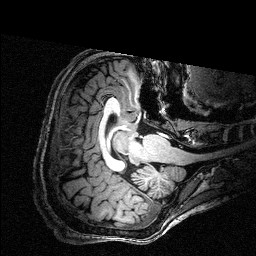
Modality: T1w
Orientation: axial
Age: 31
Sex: male